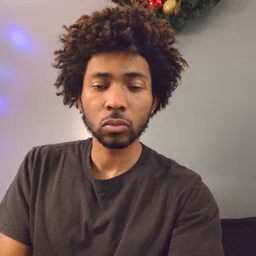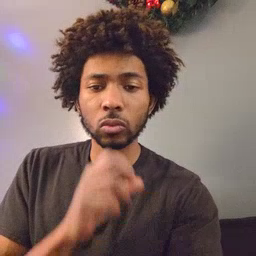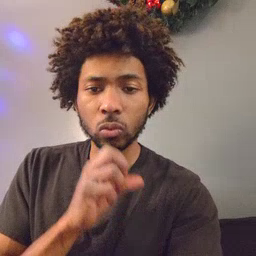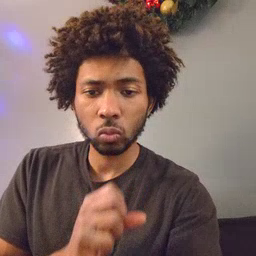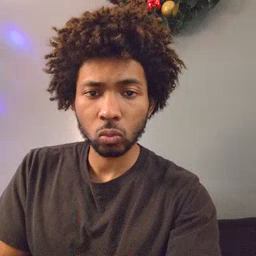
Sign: old